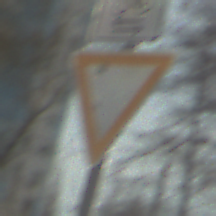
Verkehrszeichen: VorfahrtGewaehren
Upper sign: RichtungsangabeDurchPfeile9
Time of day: MorningAfternoon
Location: Outdoor (Suburban)
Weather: PartlyCloudy
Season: NotSpecified
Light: Natural